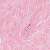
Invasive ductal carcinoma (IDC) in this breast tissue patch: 0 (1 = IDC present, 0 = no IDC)